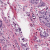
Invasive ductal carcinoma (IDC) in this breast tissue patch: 1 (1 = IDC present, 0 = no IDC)